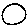
Label: circle